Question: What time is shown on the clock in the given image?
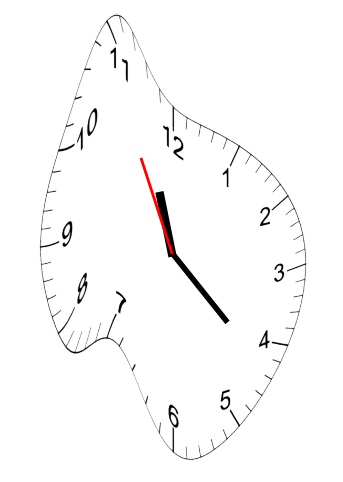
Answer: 11:21:55